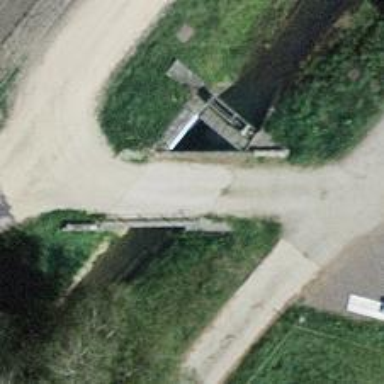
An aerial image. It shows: Tunnel under canal.